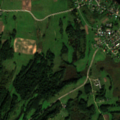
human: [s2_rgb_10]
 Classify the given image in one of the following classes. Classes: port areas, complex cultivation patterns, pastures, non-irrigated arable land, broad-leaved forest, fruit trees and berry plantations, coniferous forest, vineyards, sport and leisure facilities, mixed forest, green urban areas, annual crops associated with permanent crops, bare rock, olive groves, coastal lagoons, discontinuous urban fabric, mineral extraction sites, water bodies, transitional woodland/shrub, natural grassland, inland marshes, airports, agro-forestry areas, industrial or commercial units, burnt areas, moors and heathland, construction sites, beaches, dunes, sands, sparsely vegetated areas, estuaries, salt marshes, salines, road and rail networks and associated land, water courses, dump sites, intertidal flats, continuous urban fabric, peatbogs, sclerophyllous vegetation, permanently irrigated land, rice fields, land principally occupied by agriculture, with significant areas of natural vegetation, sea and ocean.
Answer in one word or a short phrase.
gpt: discontinuous urban fabric, non-irrigated arable land, complex cultivation patterns, land principally occupied by agriculture, with significant areas of natural vegetation, broad-leaved forest, inland marshes, water bodies